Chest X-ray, AP view. Patient: 13 years old, sex M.
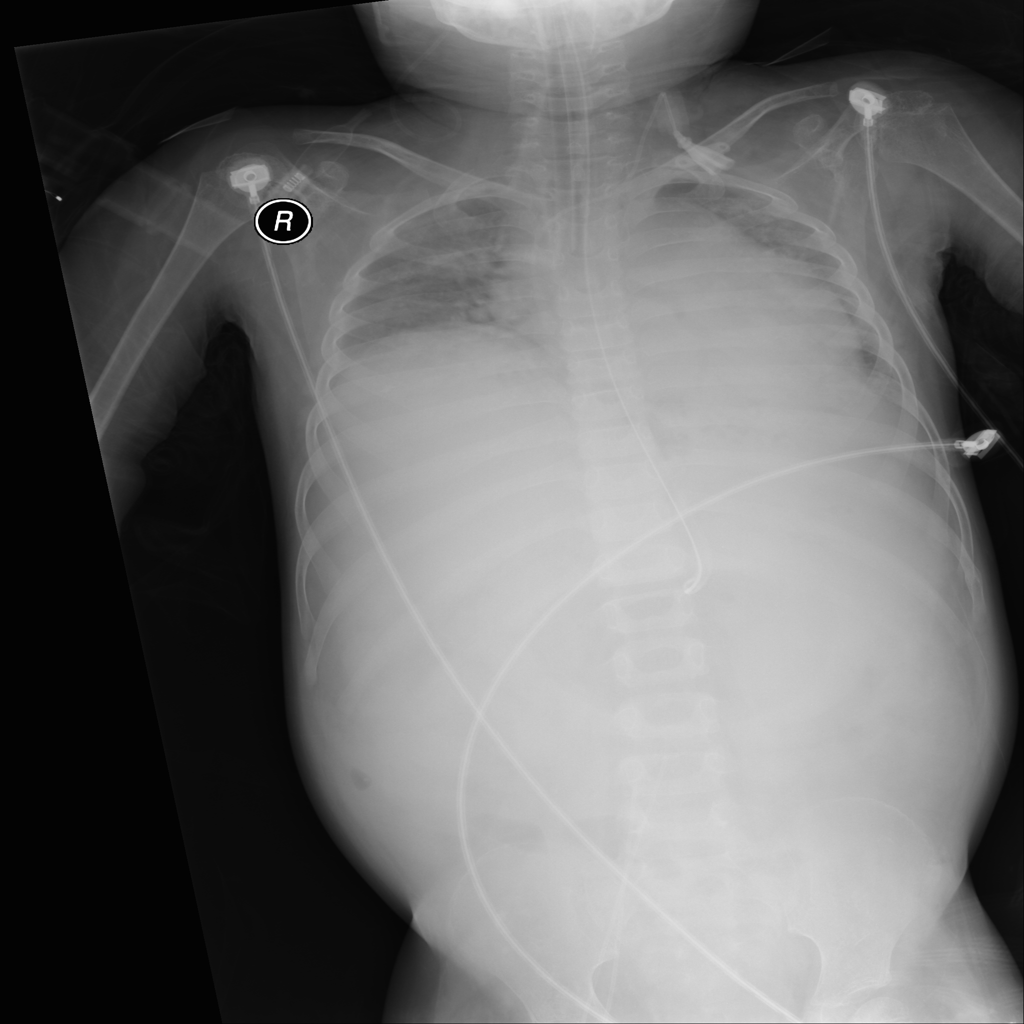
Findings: Atelectasis, Infiltration